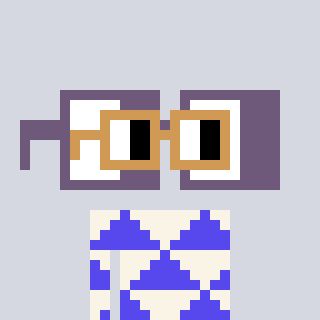
a pixel art character with square brown glasses, a glasses-shaped head and a computerblue-colored body on a cool background